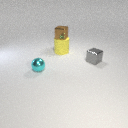
small cyan metal sphere in front of large yellow rubber cylinder